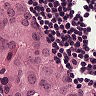
Metastatic tissue present: yes